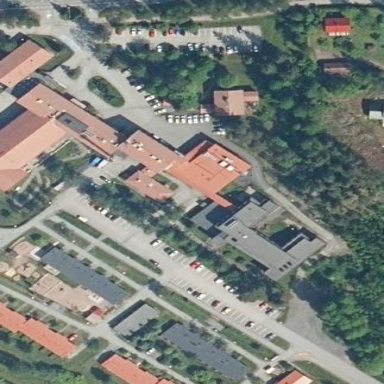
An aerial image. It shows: Hospital building.